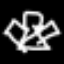
Label: angel